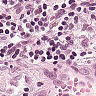
Metastatic tissue present: no